Question: I have a master details object contact and phone number, I can add multiple phone number according to one contact. This example is shown by knockout <URL>. This is look like this

This example is working better for me. but I want to set a little condition on the delete button of phone number. Visible the delete button when phones.length > 1 . I can not set this condition on phone delete button. I have already written this code below but it did not work.
'''
<td><a href='#' data-bind='visible: phones.length > 1, click: $root.removePhone'>Delete</a></td>
'''
Thanks.
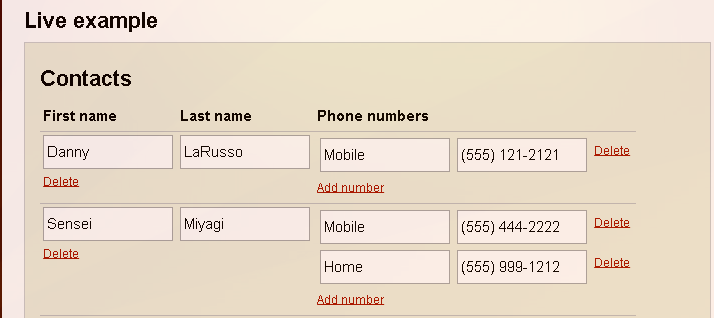
Answer: I think it would be:
'''
<td>
<a href='#' data-bind='visible: $parent.phones().length > 1,
click: $root.removePhone'>Delete</a>
</td>
'''
Since you are inside the 'foreach' binding, if you don't prefix with '$parent' it would be equivalent to '$data.phones' which is not what you want.